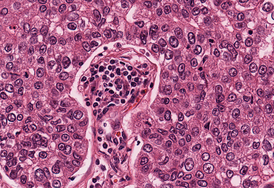
Tumor epithelial tissue: yes
Tumor-associated stroma tissue: yes
Normal tissue: no